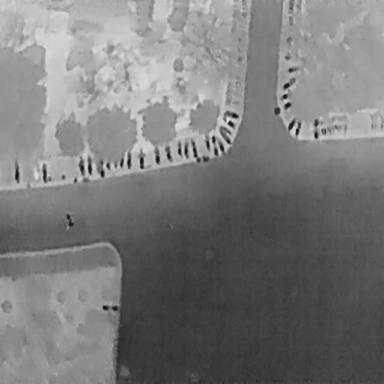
There are 25 Bicycles in the infrared image.